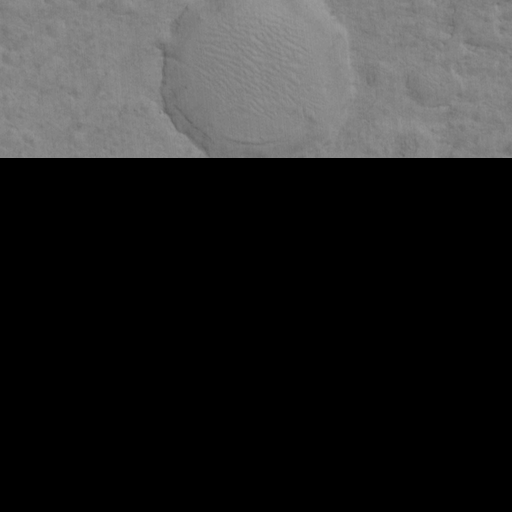
Classes present: Background